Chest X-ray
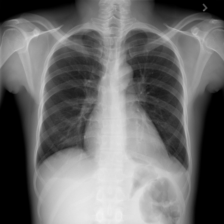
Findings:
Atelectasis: negative
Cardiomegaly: positive
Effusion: positive
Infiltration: negative
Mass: negative
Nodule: negative
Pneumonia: negative
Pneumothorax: negative
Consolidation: negative
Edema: negative
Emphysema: negative
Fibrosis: negative
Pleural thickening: negative
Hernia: negative